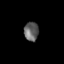
Tissue: skin
Cell type: Epithelial cells
Senescence score: 0.2765
Nuclear area (px): 270
Mean DAPI intensity: 97.744